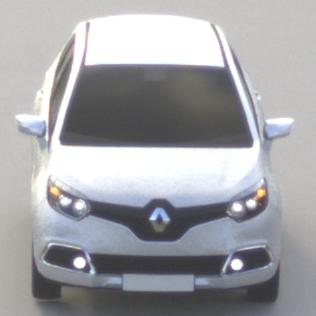
Make: Renault
Model: Captur ENERGY TCe 90
Detailed model: Captur (I)
Model produced from: 2013/06
Model produced until: 2015/05
Doors: 5
Color: white
Road condition: dry road
Daytime: morning or afternoon
Contrast: medium contrast